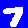
Digit: 7